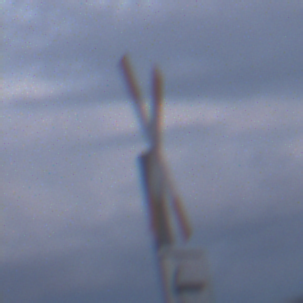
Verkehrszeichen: Andreaskreuz
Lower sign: RichtungsangabeDurchPfeile1
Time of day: SunriseSunset
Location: Outdoor (Urban)
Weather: PartlyCloudy
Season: NotSpecified
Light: Natural